Question: I have error in product view page on w3c validator
my product is downloadable product. i have a custom option for that product
when i validate the test-product page in w3c validator it shows a error like this
> ..." id="options_21_2" value="27" price="0" />
'''
<ul id="options-21-list" class="options-list"><li><input type="checkbox" class="checkbox product-custom-option" onclick="opConfig.reloadPrice()" name="options[21][]" id="options_21_2" value="27" price="0" /><span class="label"><label for="options_21_2">Test Product</label></span></li></ul>
'''
help to fix this issue.
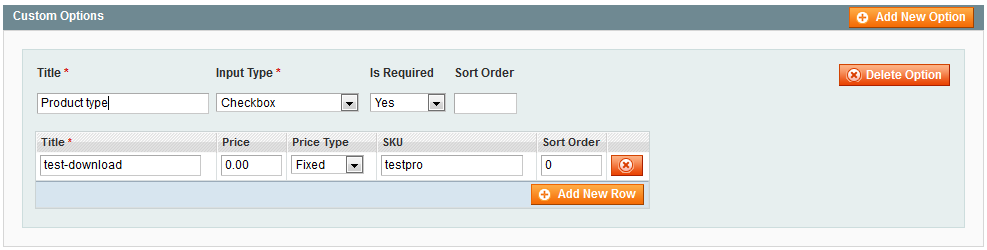
Answer: ## Background
The problem here is, that 'price' is a attribute. Even though it's usable by almost all browsers per JavaScript the way you posted it, it's a valid (X)HTML attribute, like 'id' or 'name' are, for example.
The W3C validator validates your source code against the DTD (Document Type Definition) found in the <URL> of your document.
Magento CE/EE 1.x versions use a <URL> by default.
A DTD declares which rules a document must follow to be valid for the given document type. It defines which element types are allowed, which attributes a specific element can have, which entities can be used, etc.
If you check the linked DTD above, you'll see that there's no 'price' attribute defined anywhere in the file.
That's why the W3C validator rightfully complains '.. there is no attribute "price"'.
## What can you do?
Mainly the following three things come to my mind on about how to handle such situation:
### Ignore after double checking
You could simply ignore this (and only this) specific kind of W3C validation errors.
I guess that's what most devs do with ".. there is no attribute attr_name" validation errors when they already double checked, that it's a custom attribute really in use and only failing W3C validation (using a pre-HTML5 DTD), but working completely fine otherwise.
### Extend the DTD
You could extend the XHTML 1.0 Strict DTD, adding custom attributes to specific elements.
Example on how to add a custom 'price' attribute for 'input' elements, using an internal subset:
'''
<!DOCTYPE html PUBLIC "-//W3C//DTD XHTML 1.0 Strict//EN" "http://www.w3.org/TR/xhtml1/DTD/xhtml1-strict.dtd"
[
<!ATTLIST input price CDATA #IMPLIED>
]
>
<html xmlns="http://www.w3.org/1999/xhtml">
<head>
<meta http-equiv="Content-type" content="text/html;charset=UTF-8" />
<title>Test</title>
</head>
<body>
<p>
<input type="checkbox" class="checkbox product-custom-option" onclick="opConfig.reloadPrice()"
name="options[21][]" id="options_21_2" value="27" price="0" />
</p>
</body>
</html>
'''
Containing this internal subset, the W3C validator will validate without errors.
, most major browsers will render an ugly ']>' as a result, when internal subsets come into play.
Maybe, because they don't support nested tags (at all, or correctly), or maybe they switch to their hardwired DTDs as soon as they found an official one in the '<!DOCTYPE .. >', I can't tell exactly.
To avoid the ']>', you could build a , using the original DTD as a base, extend it with custom attributes and change the '!<DOCTYPE .. >' to use that custom DTD.
The crux with custom DTDs is, even though it's technically correct the browsers won't render that ugly ']>' anymore, you also can't use the W3C validator anymore. It doesn't support custom DTDs.
So, if W3C compliance is a must, your only choice is to stay with internal subsets. But then you still need to get rid of the ugly ']>' somehow. And to achieve this, you could use some CSS, e.g. similiar to this:
'''
html {
color: transparent;
}
'''
Be aware though, that extending DTDs can result in lots of work. You'll need to extend element types where your custom attribute could appear. And you'd need to do this for custom attribute, of course.
### Use HTML5 data-* attributes
You could rewrite your Magento templates to use HTML5 and its <URL>, a way where you only have to prefix custom attribute names with 'data-' to make them perfectly valid.
But since fully transferring Magento 1.x from XHTML 1.0 Strict to HTML5 would result in tons of complex work, I don't really consider this an option.
Afaik, even Magento 2.x will switch to HTML5, but continue to use XHTML 1.0 Strict.
Maybe for the very same reason^^